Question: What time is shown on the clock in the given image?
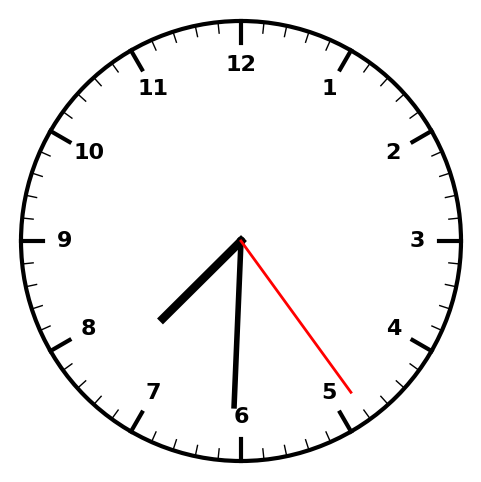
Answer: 07:30:24